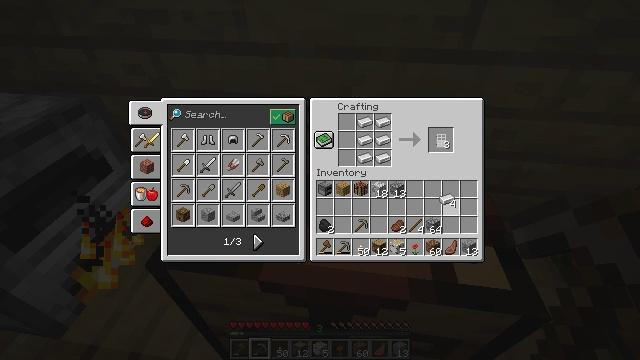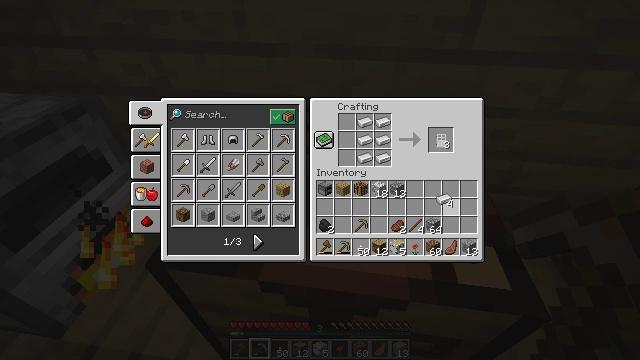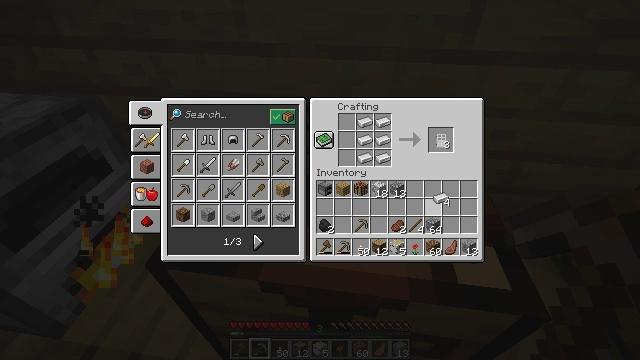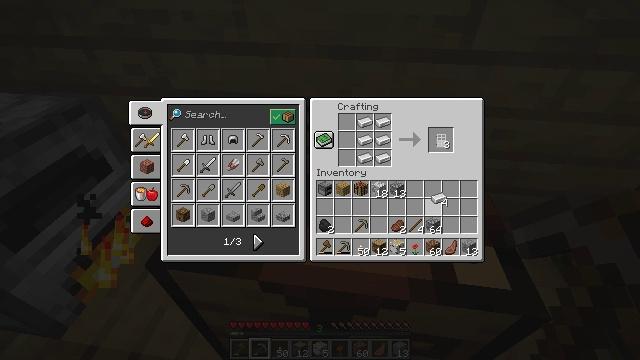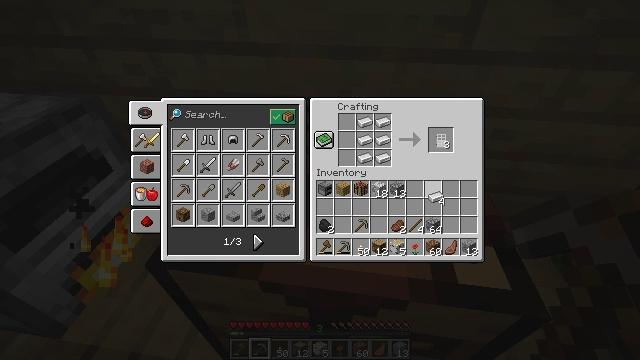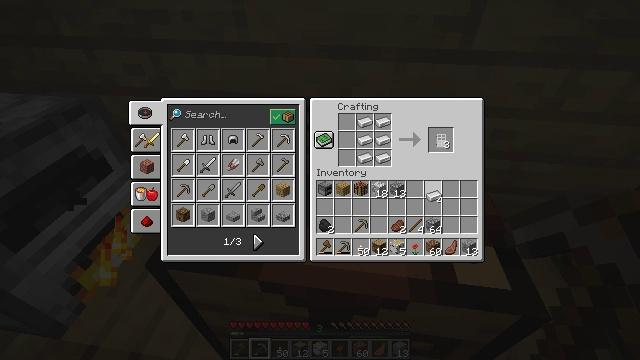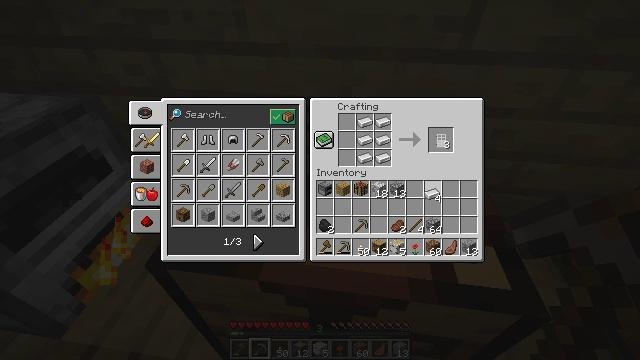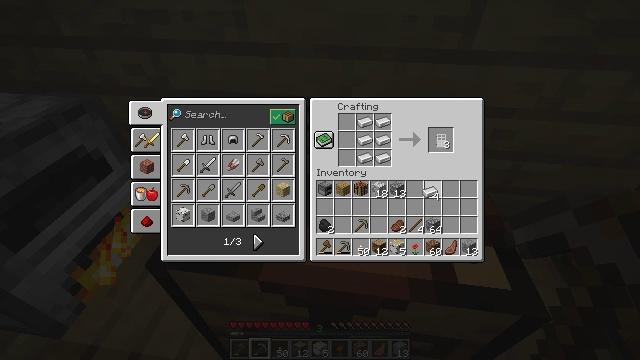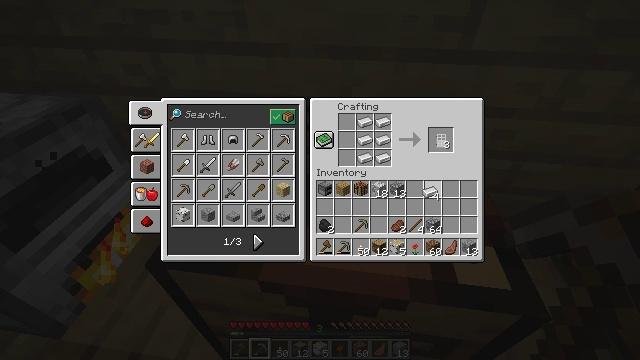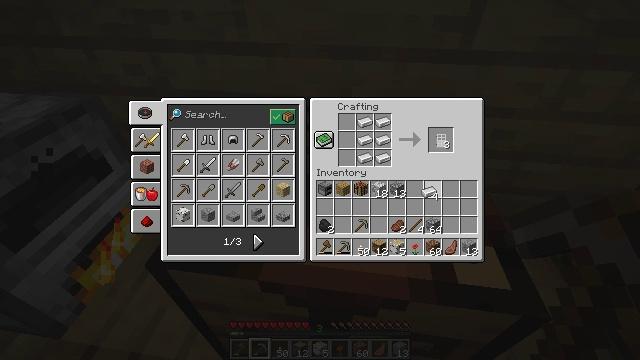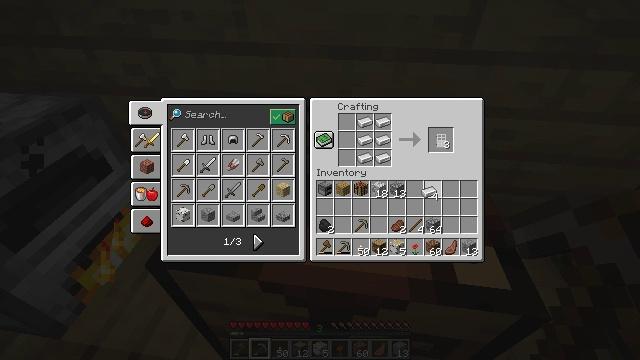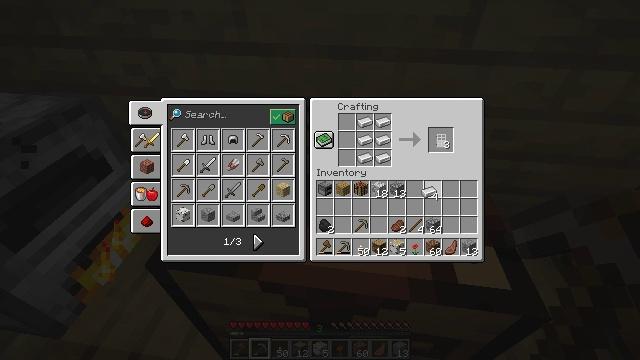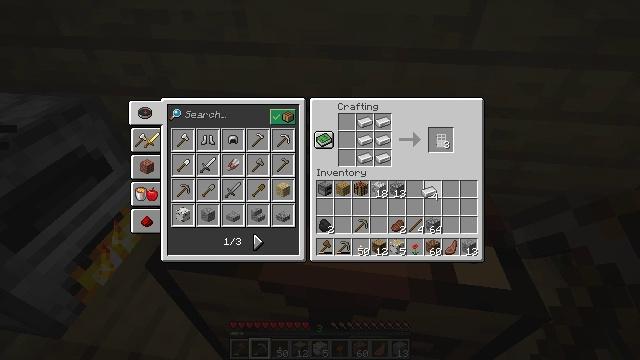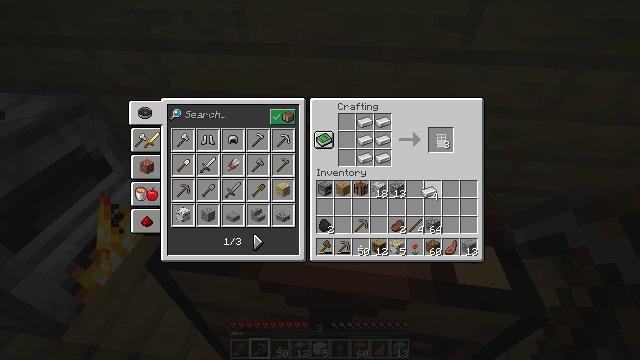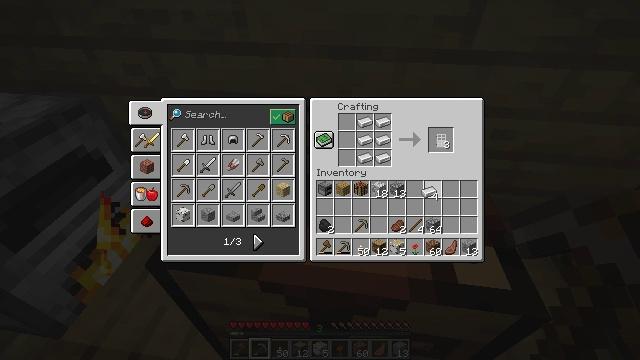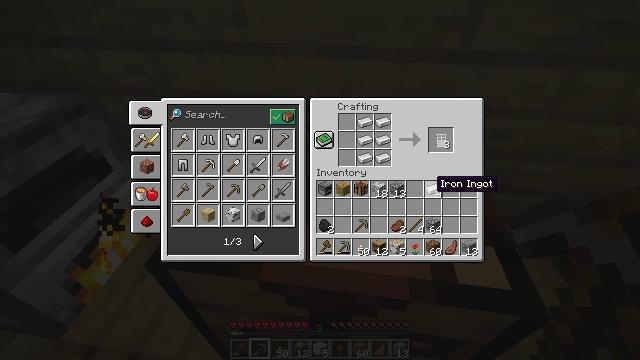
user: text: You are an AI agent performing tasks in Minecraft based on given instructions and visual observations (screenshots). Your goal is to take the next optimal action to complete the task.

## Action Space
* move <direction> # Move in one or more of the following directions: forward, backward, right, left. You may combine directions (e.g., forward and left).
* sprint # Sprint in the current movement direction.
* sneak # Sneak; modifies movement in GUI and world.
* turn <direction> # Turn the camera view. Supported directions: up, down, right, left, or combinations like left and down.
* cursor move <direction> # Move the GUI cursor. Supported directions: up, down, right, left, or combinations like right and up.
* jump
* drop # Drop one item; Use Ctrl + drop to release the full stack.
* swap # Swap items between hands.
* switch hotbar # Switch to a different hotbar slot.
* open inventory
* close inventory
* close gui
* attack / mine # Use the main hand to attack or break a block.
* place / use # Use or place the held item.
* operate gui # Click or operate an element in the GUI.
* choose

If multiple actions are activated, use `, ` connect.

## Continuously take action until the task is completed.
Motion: motion action
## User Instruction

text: Open the crafting table to make an iron door with iron ingots.
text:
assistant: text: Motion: no_op
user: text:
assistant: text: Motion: no_op
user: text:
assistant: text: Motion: no_op
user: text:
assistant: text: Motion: no_op
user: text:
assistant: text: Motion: no_op
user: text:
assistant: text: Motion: no_op
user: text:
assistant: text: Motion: no_op
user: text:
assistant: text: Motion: no_op
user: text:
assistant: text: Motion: no_op
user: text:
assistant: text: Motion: no_op
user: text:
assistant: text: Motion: no_op
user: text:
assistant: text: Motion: operate gui
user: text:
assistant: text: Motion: operate gui
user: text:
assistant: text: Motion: operate gui
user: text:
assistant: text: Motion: no_op
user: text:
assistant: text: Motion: no_op
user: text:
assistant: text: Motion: no_op
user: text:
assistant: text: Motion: no_op
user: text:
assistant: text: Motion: no_op
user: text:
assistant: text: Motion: cursor move up
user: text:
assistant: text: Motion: cursor move up
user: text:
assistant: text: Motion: cursor move up
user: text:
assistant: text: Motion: no_op
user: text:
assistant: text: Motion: cursor move up
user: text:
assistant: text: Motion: no_op
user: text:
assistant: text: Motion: no_op
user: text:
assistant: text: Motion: no_op
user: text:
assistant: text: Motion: no_op
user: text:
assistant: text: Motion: operate gui
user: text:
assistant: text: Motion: operate gui